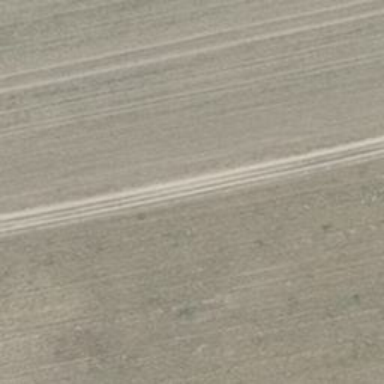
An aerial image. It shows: Sandy track with grade 4 tracktype.